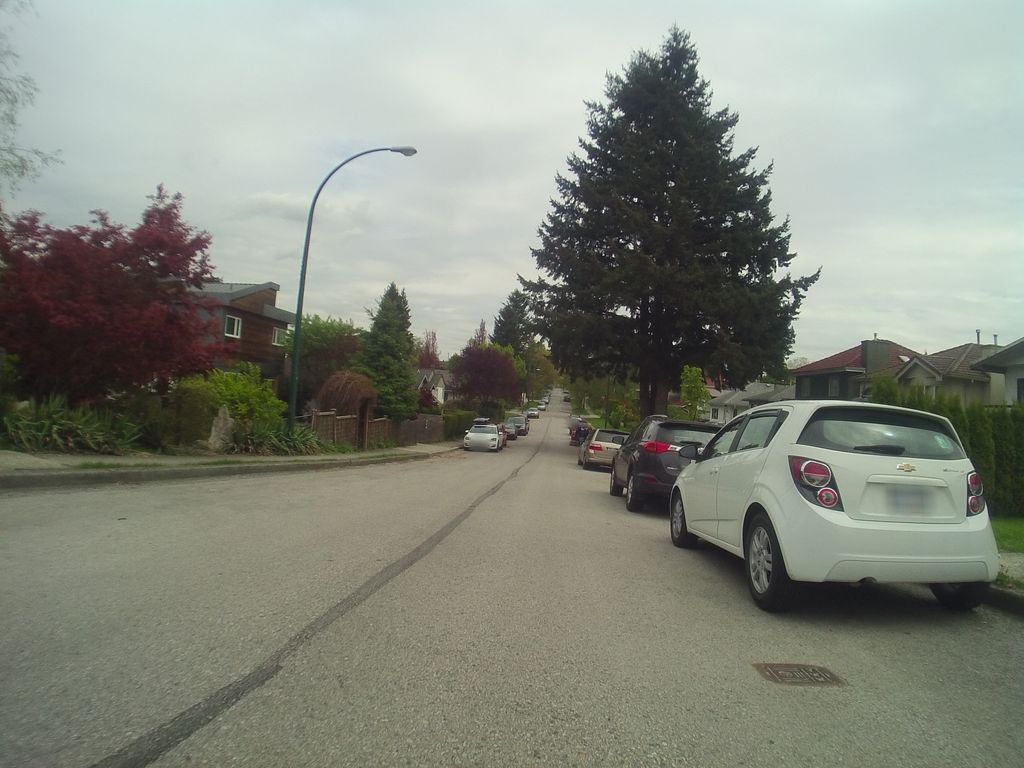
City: vancouver